Field crop: maize
Growth stage: 1
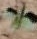
Species: datura